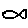
Label: fish